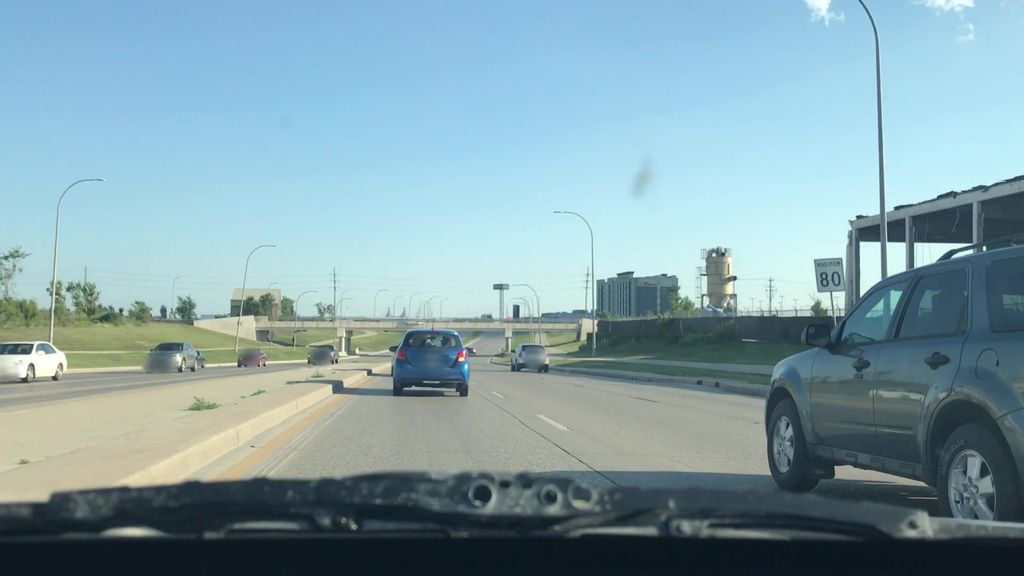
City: winnipeg